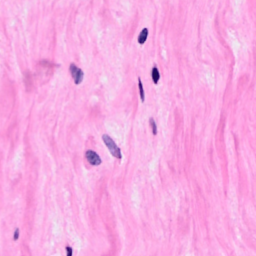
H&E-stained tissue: Breast